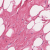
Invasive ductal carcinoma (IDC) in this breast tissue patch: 0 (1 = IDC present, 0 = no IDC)